Field crop: maize
Growth stage: 2
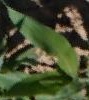
Species: maize